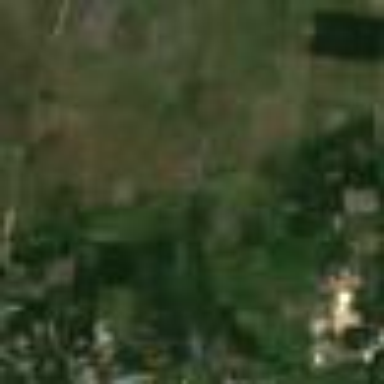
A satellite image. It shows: Farmland with rice crops producing rice.